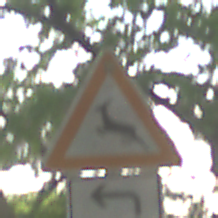
Verkehrszeichen: WildwechselRechts
Zusatzzeichen unten: RichtungsangabeDurchPfeile2
Umgebung: Outdoor, RoadRail
Tageszeit: MorningAfternoon
Wetter: Clear
Licht: Natural
Jahreszeit: NotSpecified
Kontrast: LowContrast